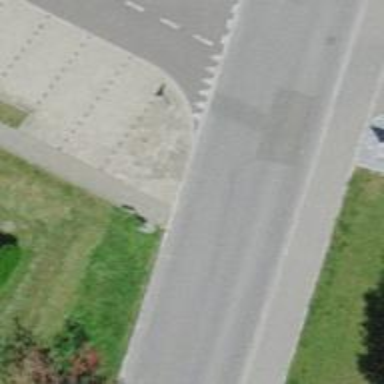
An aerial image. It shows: Public transport stop position.